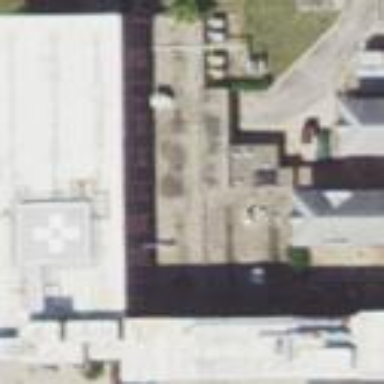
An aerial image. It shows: Hospital building.